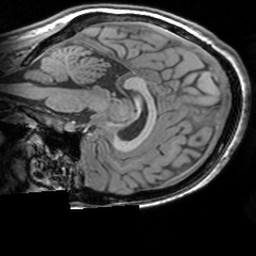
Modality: T1w
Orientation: sagittal
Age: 28
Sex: female
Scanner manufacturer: siemens
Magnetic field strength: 3 T
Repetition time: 1.63 s
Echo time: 0.00311 s